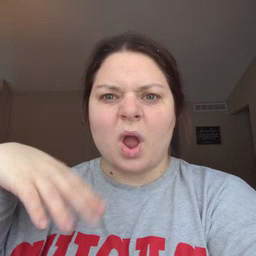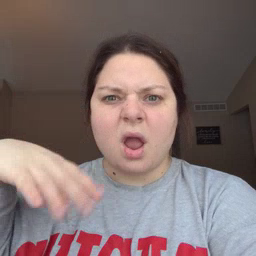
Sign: rain